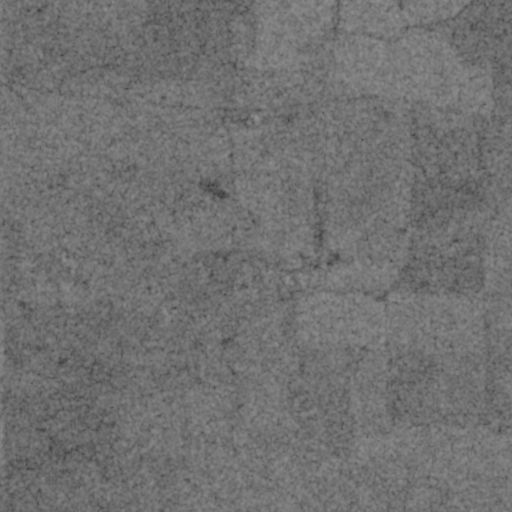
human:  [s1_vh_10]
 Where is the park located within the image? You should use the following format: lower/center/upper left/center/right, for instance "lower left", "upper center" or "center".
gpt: The park is located in the upper center of the image.
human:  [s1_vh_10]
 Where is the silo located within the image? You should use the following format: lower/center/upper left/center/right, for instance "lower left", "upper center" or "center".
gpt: The silo is located in the upper center of the image.
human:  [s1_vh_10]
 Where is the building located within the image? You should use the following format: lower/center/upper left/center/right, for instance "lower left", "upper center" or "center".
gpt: There is no building in the image.

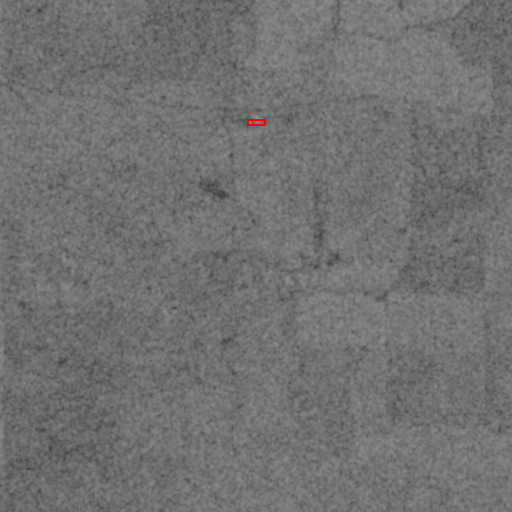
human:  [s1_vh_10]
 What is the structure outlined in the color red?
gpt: The structure outlined in red is a silo.
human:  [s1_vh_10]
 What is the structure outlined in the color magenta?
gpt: There is no magenta outline.